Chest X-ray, AP view. Patient: 49 years old, sex M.
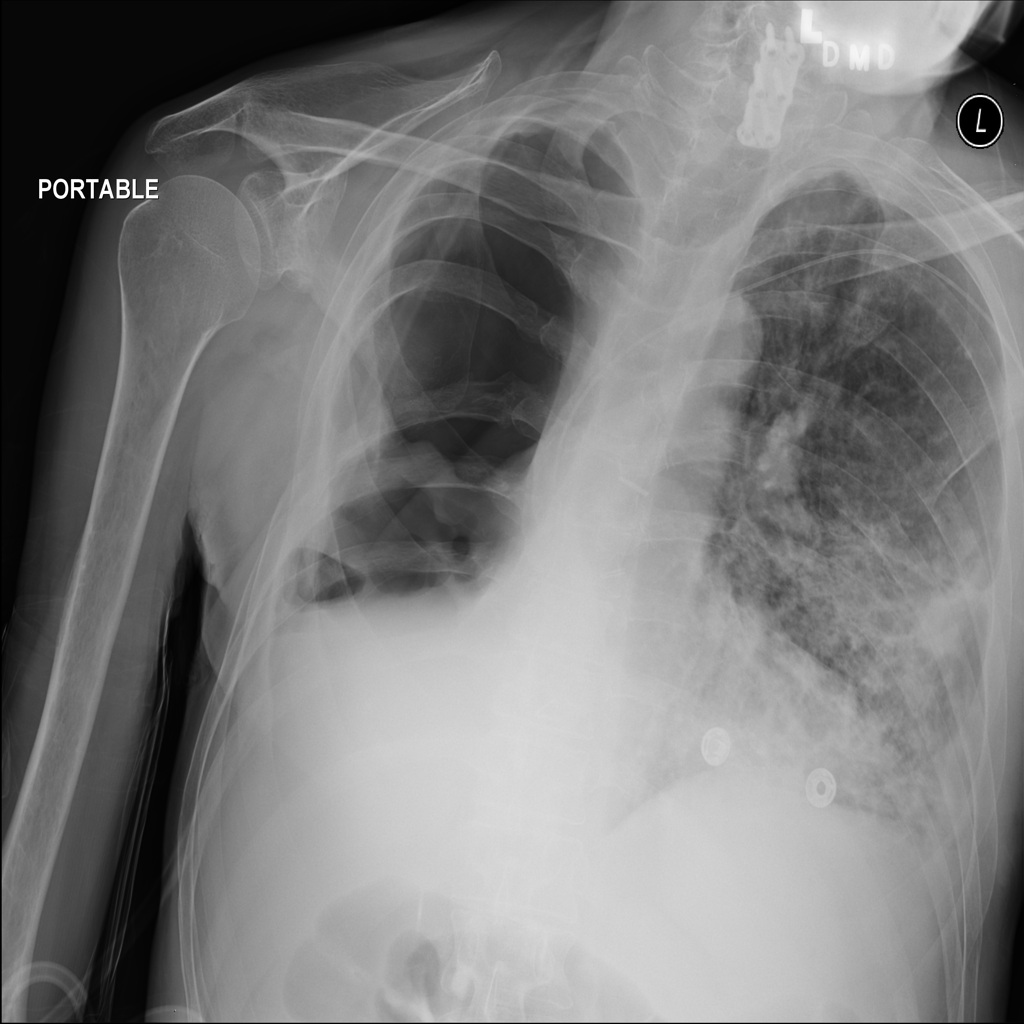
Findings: Consolidation, Infiltration